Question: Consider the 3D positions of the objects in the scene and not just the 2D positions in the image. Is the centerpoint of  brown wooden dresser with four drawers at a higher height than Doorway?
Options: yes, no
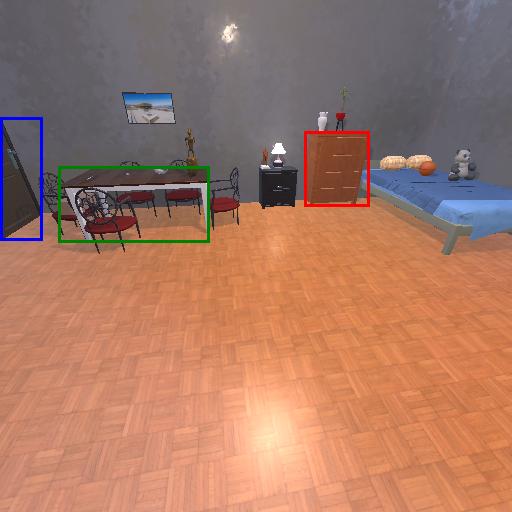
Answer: yes